Question: Count the number of objects in the diagram.
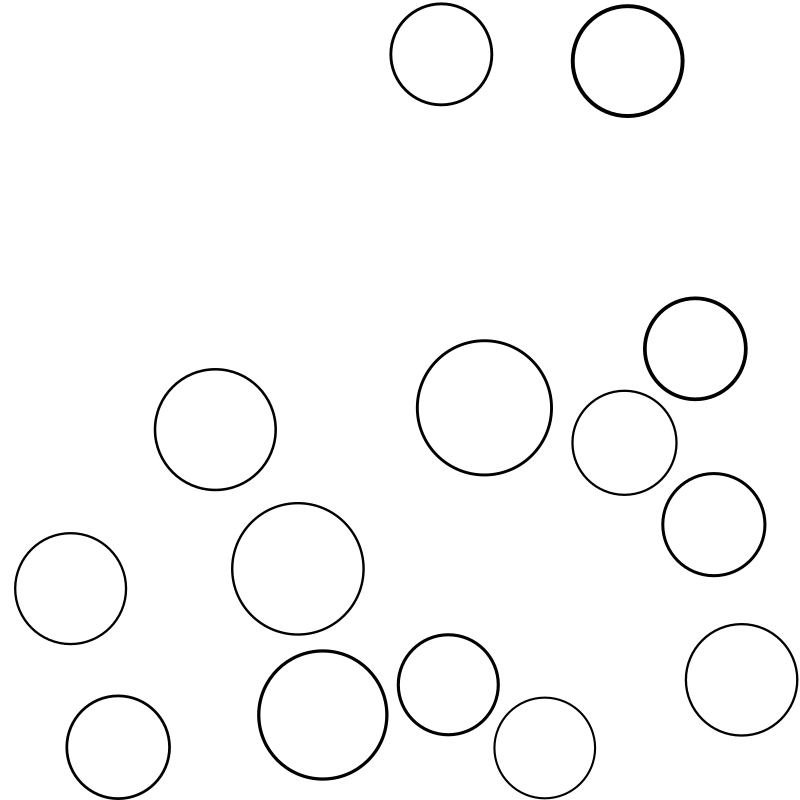
Answer: 14